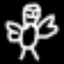
Label: angel